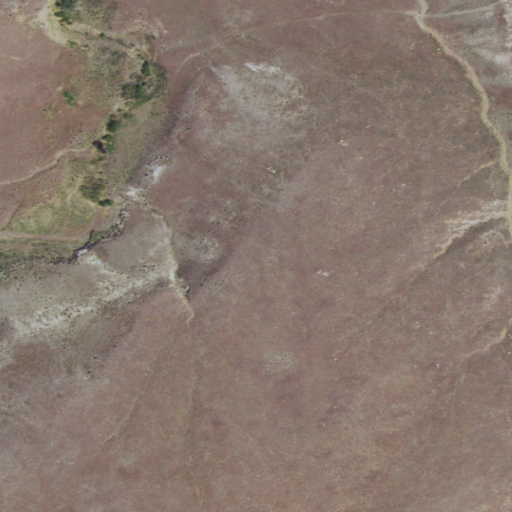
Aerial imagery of depression(s) in Idaho named Strode Basin containing only grassland